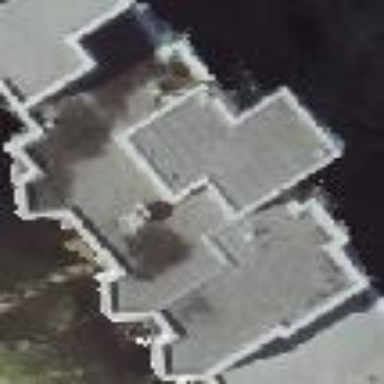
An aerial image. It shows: Apartment building with flat roof.